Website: crate-barrel
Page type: payment
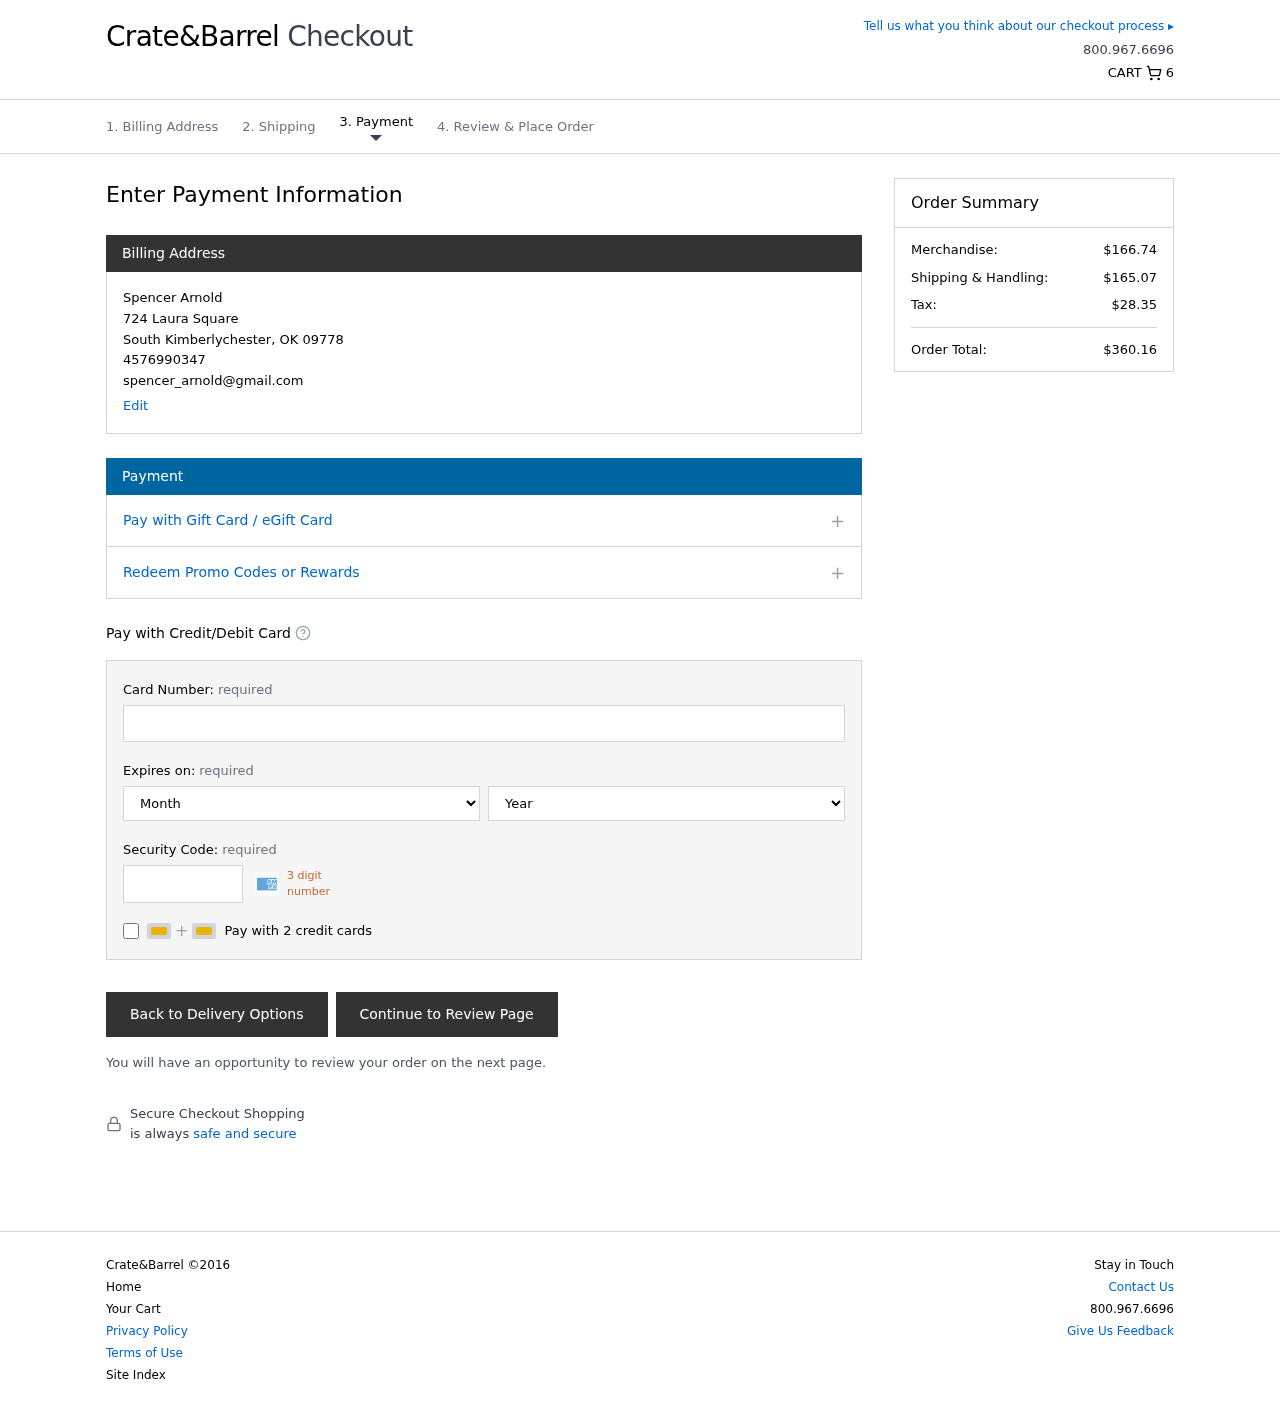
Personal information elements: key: PII_CARD_CVV
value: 2837
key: PII_CARD_EXPIRY_MONTH
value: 01
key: PII_CARD_EXPIRY_YEAR
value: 27
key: PII_CARD_NUMBER
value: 3733 7593 0232 462
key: PII_CITY
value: South Kimberlychester
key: PII_EMAIL
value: spencer_arnold@gmail.com
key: PII_FULLNAME
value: Spencer Arnold
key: PII_PHONE
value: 4576990347
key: PII_POSTCODE
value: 09778
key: PII_STATE_ABBR
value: OK
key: PII_STREET
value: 724 Laura Square
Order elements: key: ORDER_NUM_ITEMS
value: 6
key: ORDER_SUBTOTAL
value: $166.74
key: ORDER_SHIPPING_COST
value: $165.07
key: ORDER_TAX
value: $28.35
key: ORDER_TOTAL
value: $360.16